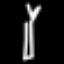
Label: fork